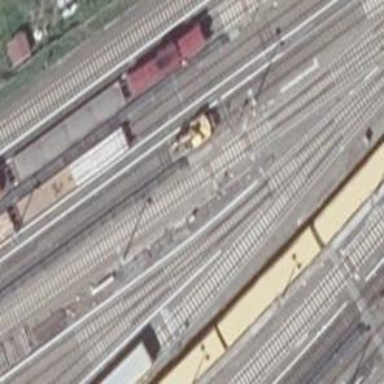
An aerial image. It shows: Railway switch.